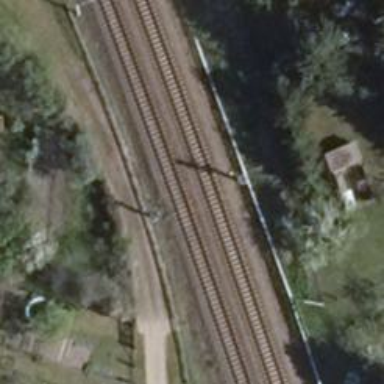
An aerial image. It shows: Railway signal.